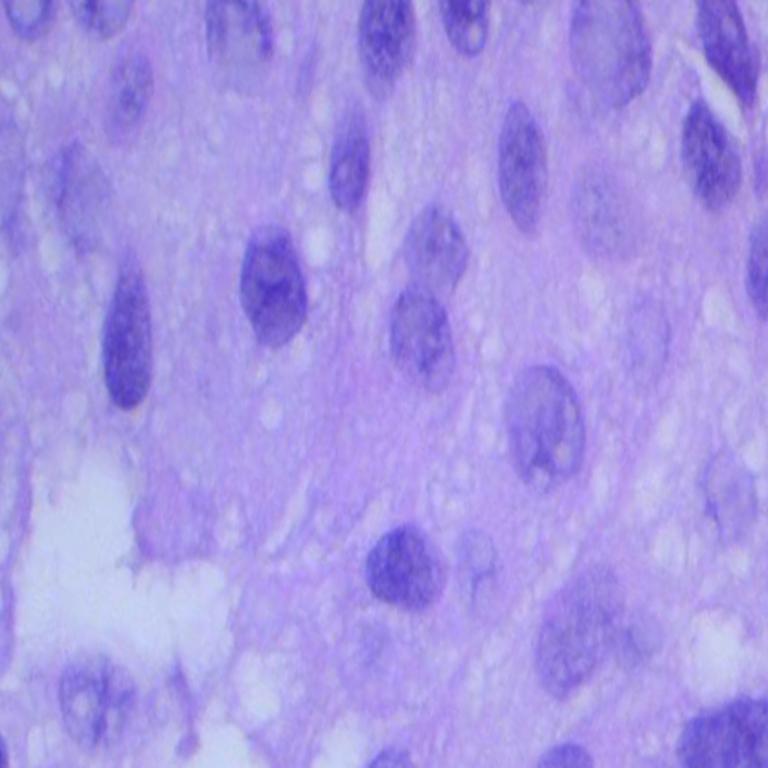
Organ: lung
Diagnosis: squamous carcinomas